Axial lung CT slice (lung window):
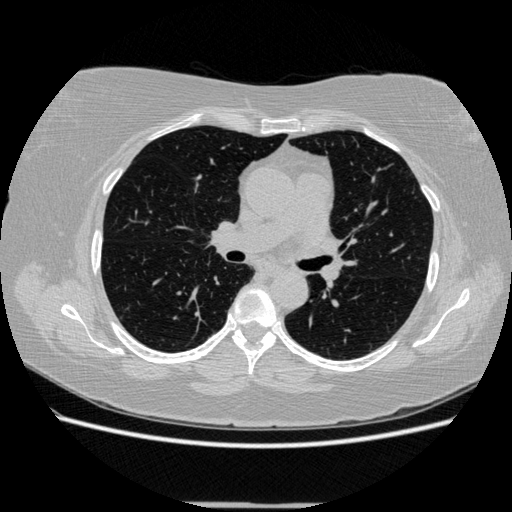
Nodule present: no